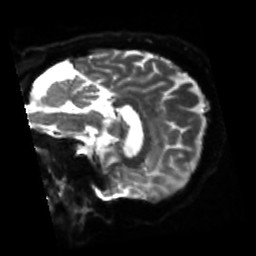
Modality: sbref
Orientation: sagittal
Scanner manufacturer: siemens
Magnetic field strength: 3 T
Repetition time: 4 s
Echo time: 0.0594 s